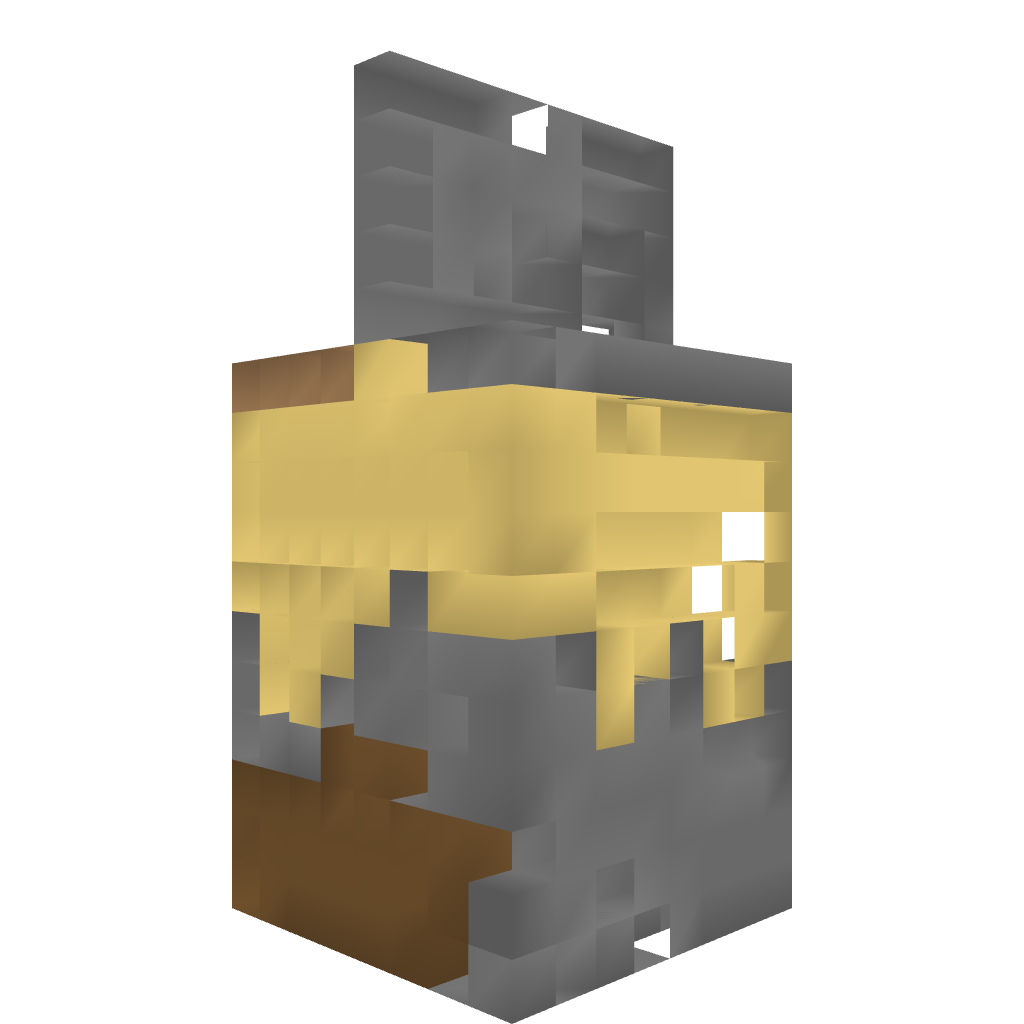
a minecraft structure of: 2W 3H Piston Gravel Door bad low quality